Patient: sex M, age 81
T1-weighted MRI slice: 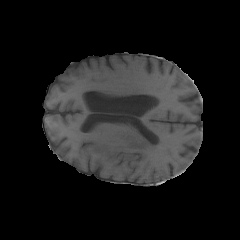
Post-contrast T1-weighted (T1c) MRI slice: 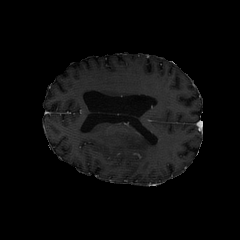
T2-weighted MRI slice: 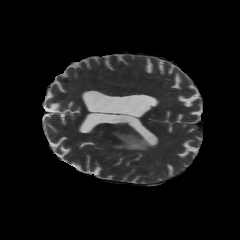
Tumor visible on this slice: yes
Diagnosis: Glioblastoma, IDH-wildtype
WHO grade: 4